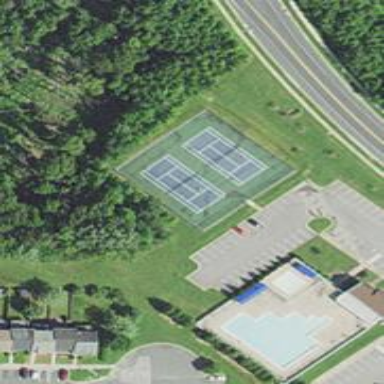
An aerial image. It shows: Tennis court with fence surrounding it. The court is located in leisure land pitch.